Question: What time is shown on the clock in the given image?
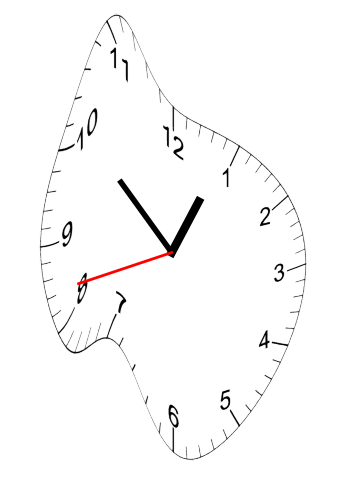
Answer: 12:51:42